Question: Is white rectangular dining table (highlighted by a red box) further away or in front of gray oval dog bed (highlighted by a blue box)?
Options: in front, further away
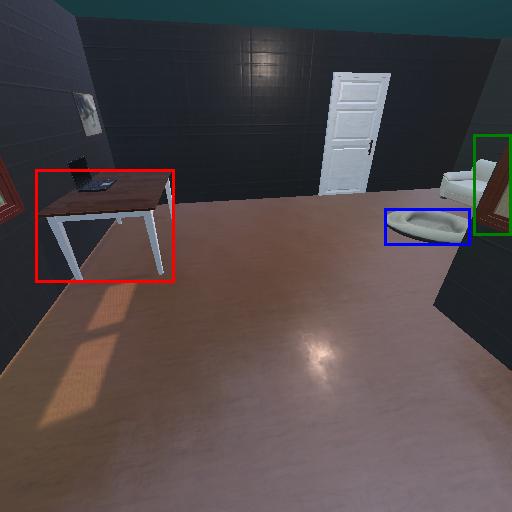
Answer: in front